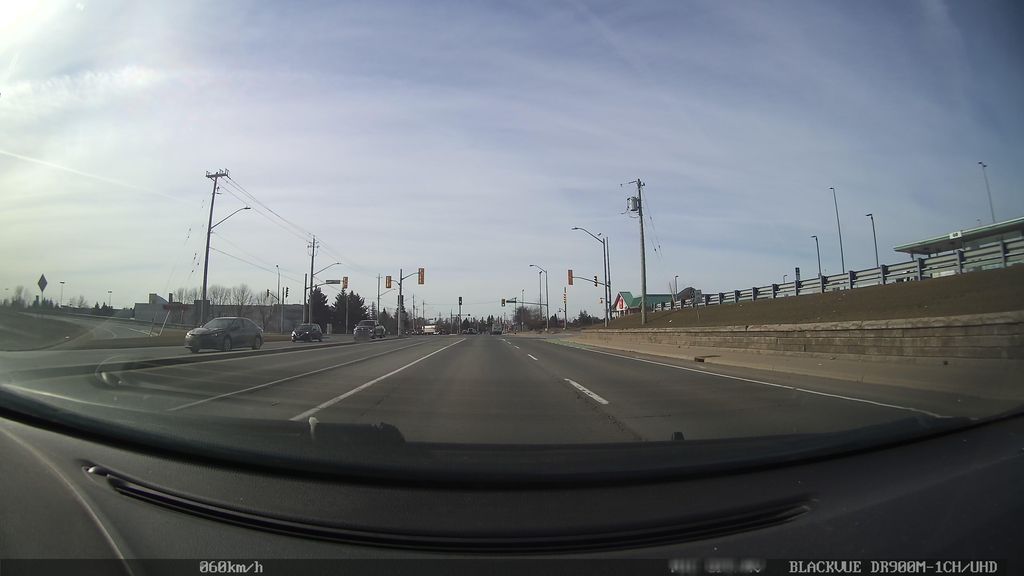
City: kitchener-waterloo